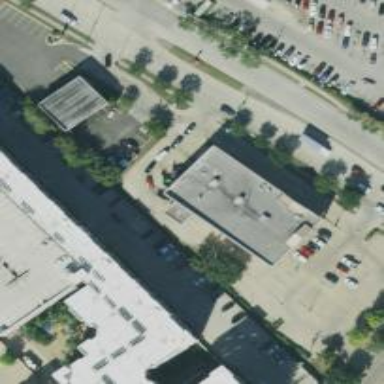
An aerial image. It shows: Pharmacy providing healthcare services.